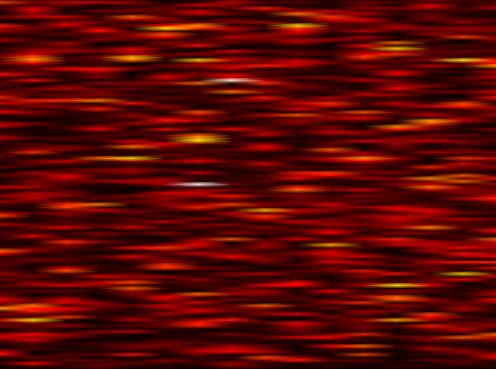
Label: FBMC